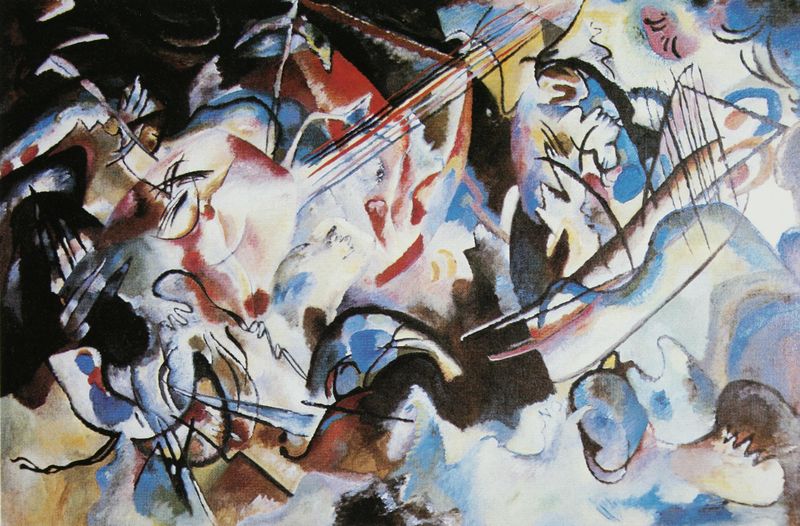
Titel: Komposition IV
Künstler: Wassily Kandinsky
Standort: St. Petersburg
Institution: Eremitage
Schlagwörter: blau, weiß, wolken, gelb, komposition, braun, orange, schwarz, hund, rot, tiere, kontrabass, musik, hellblau, wellen, cello, abstrakt, farben, flächen, linien, striche, katze, harfe, kandinsky, wassily, geist, kontabass, wassliy